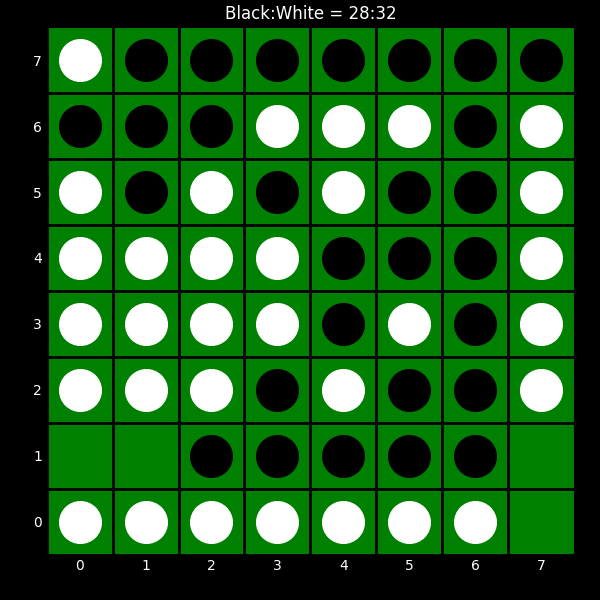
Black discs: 28
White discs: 32